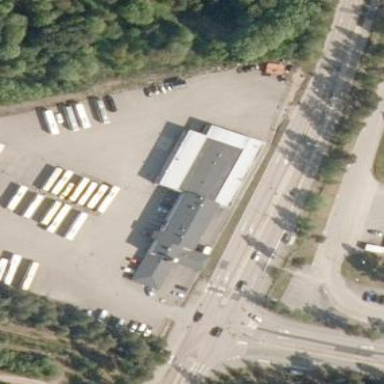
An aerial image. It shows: Industrial building used for industrial purposes.